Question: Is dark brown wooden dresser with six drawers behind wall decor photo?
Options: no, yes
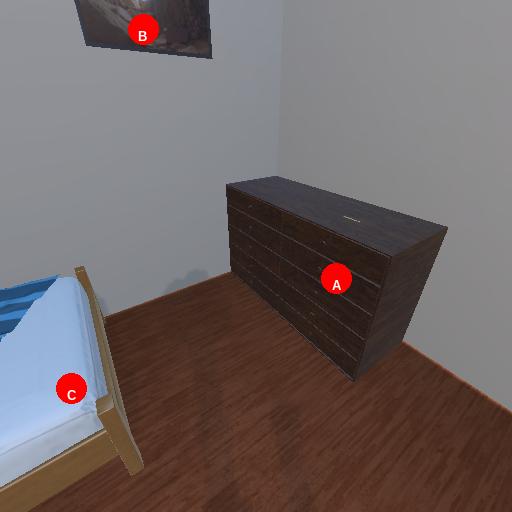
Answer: no